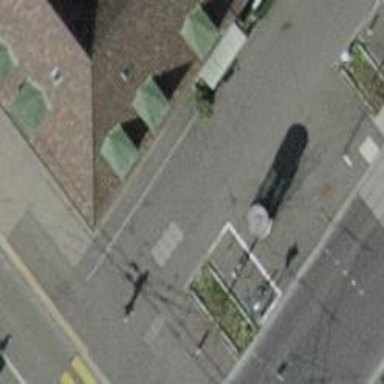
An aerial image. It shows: Telephone amenity.